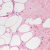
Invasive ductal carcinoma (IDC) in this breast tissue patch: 0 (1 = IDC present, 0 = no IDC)